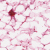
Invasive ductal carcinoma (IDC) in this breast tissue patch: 0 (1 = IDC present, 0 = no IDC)